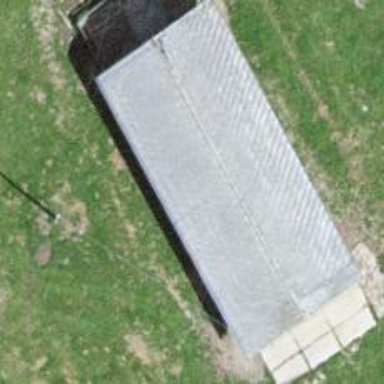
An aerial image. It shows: Gabled roof on farm auxiliary building.